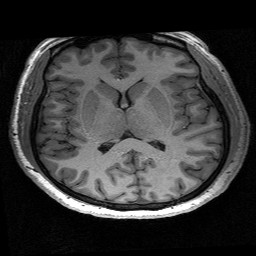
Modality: T1w
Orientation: coronal
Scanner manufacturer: siemens
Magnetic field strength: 3 T
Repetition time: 2.53 s
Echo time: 0.00267 s